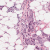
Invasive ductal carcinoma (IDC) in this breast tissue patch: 1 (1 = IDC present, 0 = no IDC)